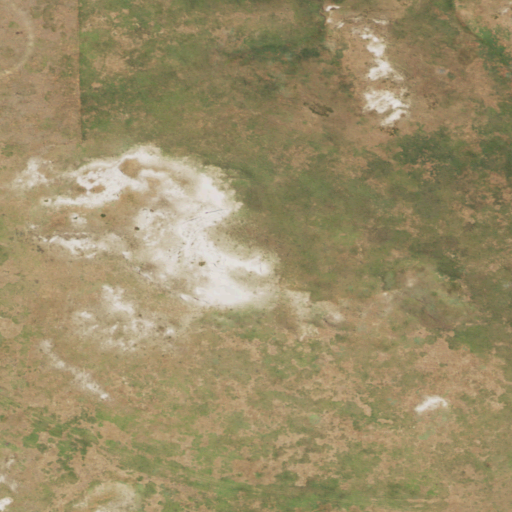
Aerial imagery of mountain in Wyoming named Sixtysix Mountain containing grassland and shrub